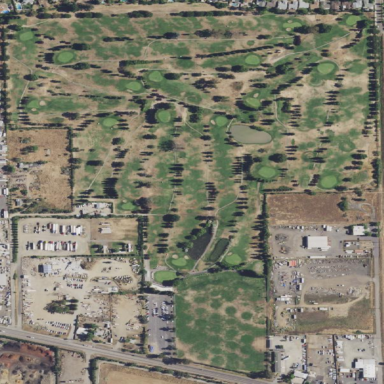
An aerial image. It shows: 18-hole golf course situated within leisure land.